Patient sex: M
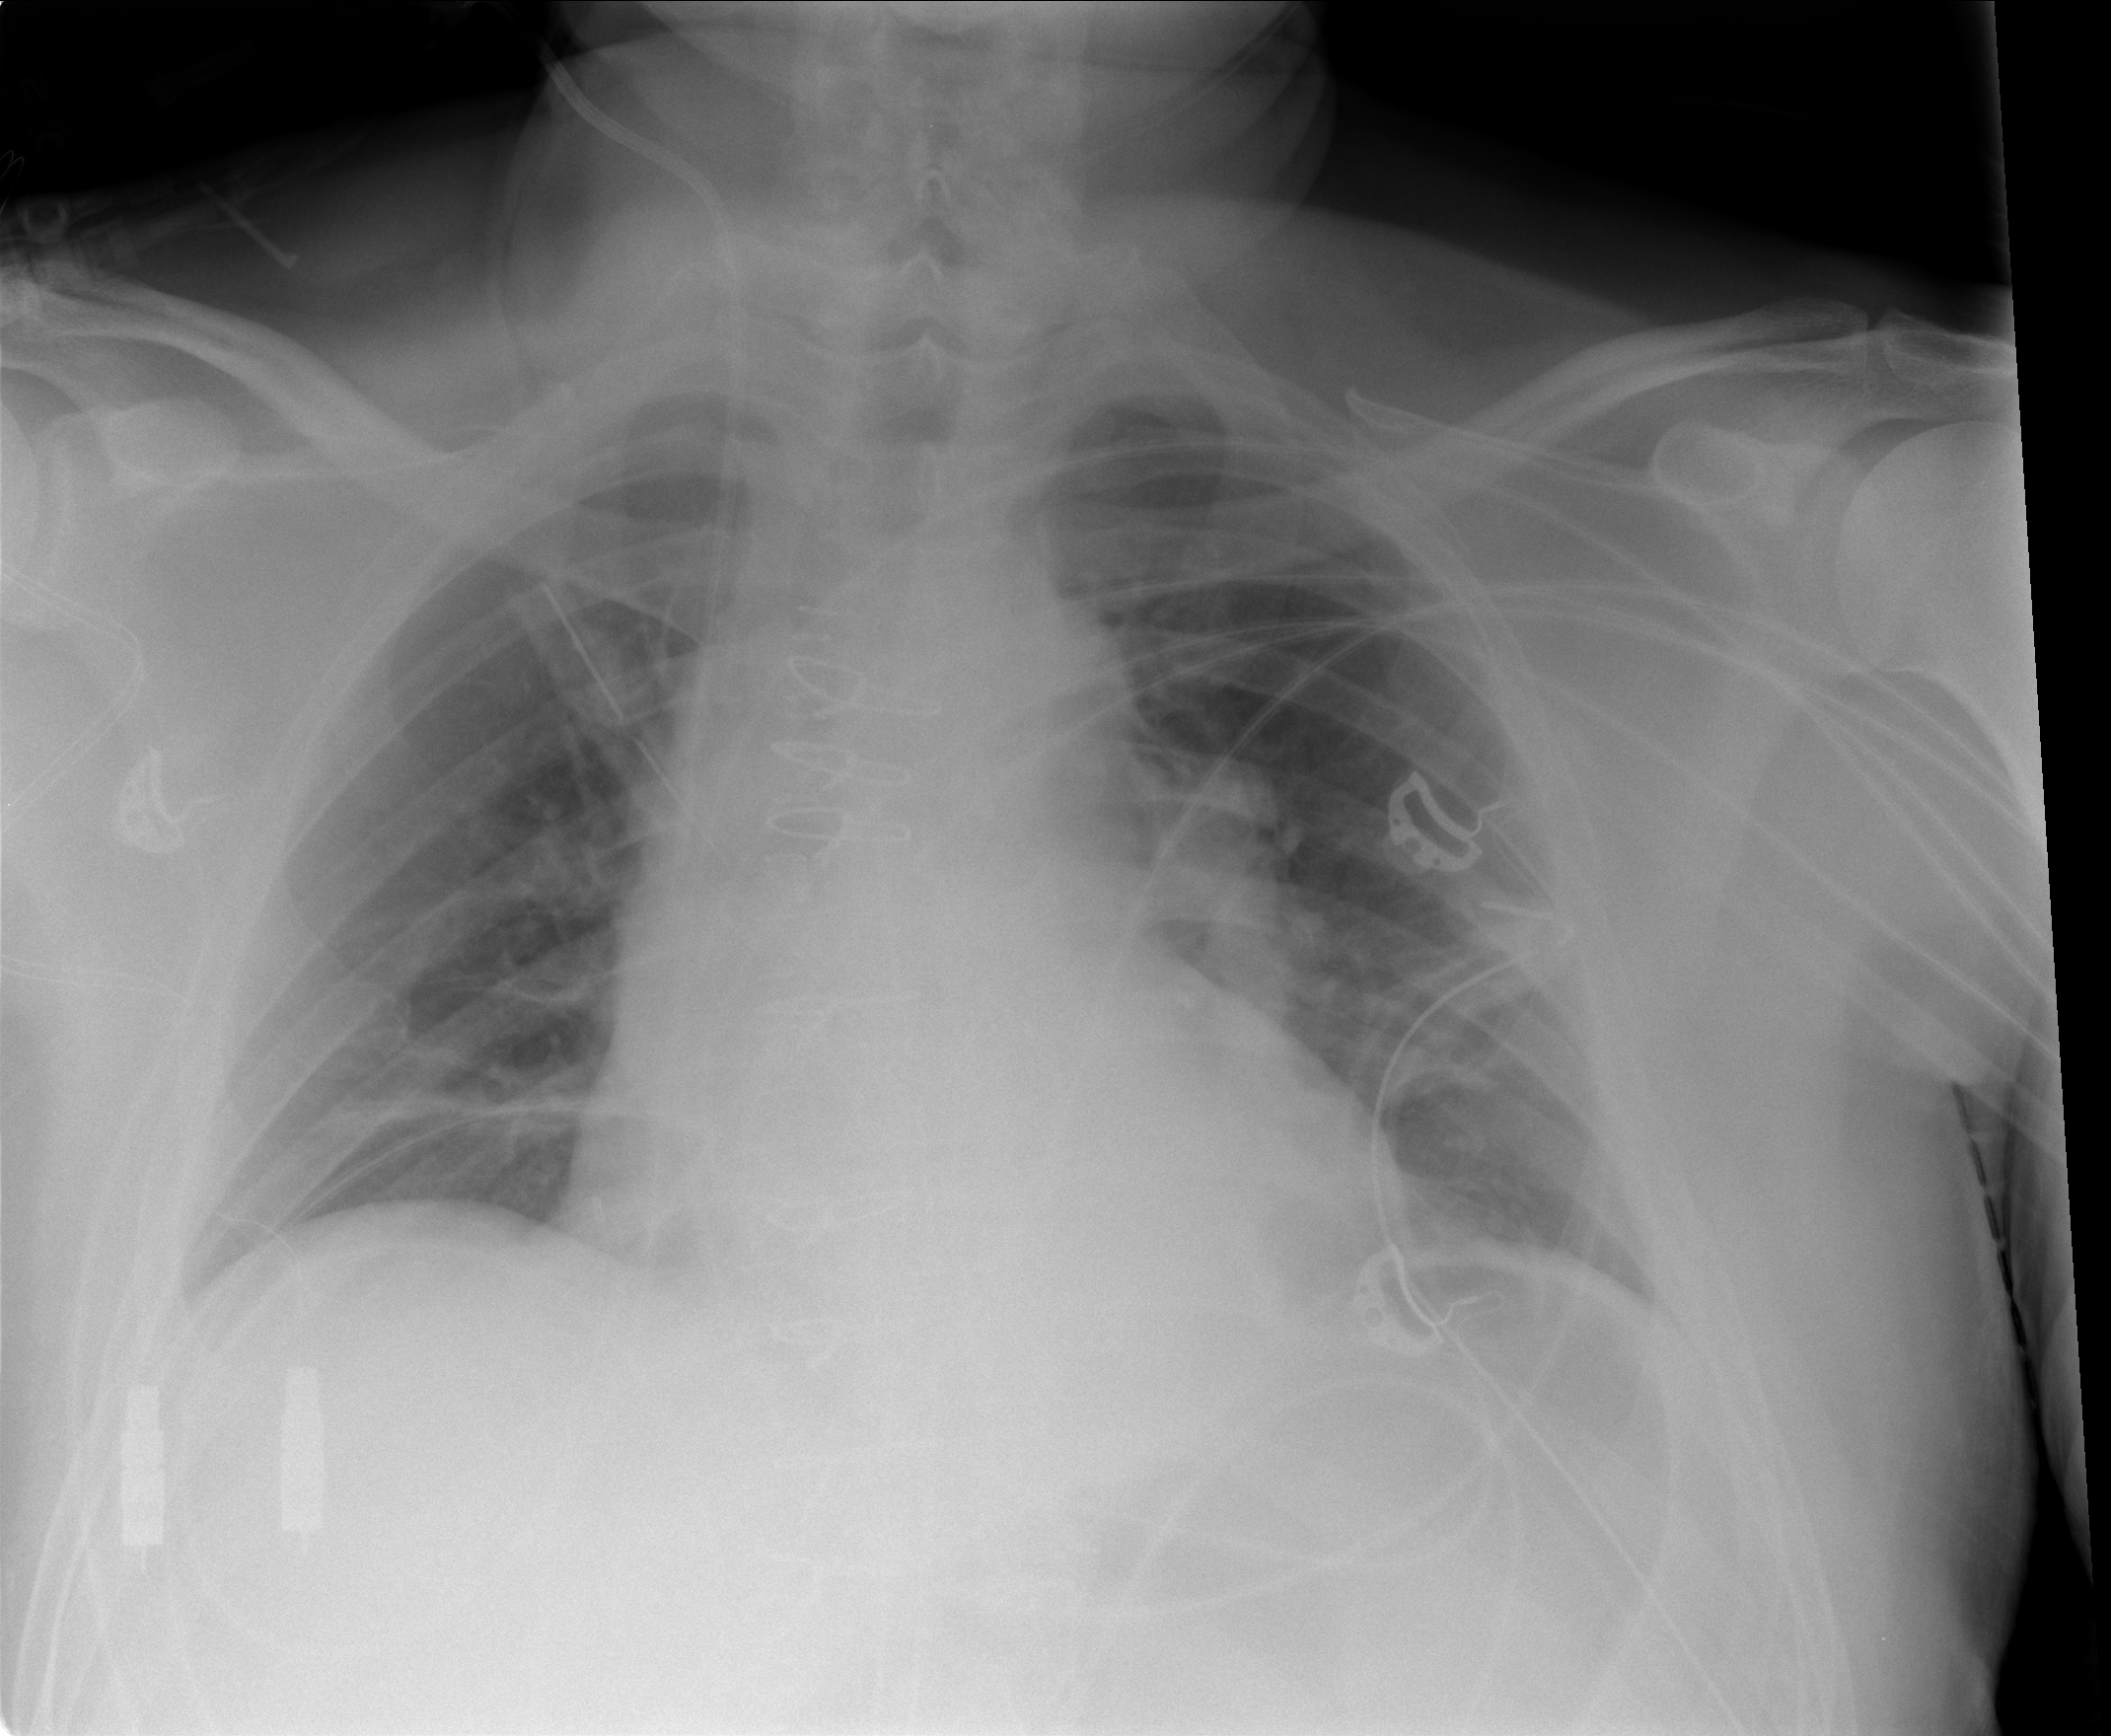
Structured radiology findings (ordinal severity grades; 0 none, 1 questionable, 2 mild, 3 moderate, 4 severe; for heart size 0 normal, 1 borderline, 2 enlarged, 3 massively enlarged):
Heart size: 0
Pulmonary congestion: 2
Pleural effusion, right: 0
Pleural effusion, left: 2
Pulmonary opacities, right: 0
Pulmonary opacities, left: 0
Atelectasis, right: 2
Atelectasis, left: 2